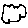
Label: cloud